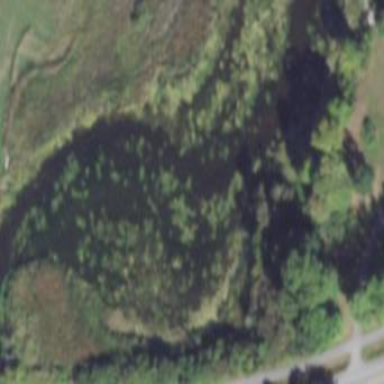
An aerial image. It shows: Reedbed wetland area.